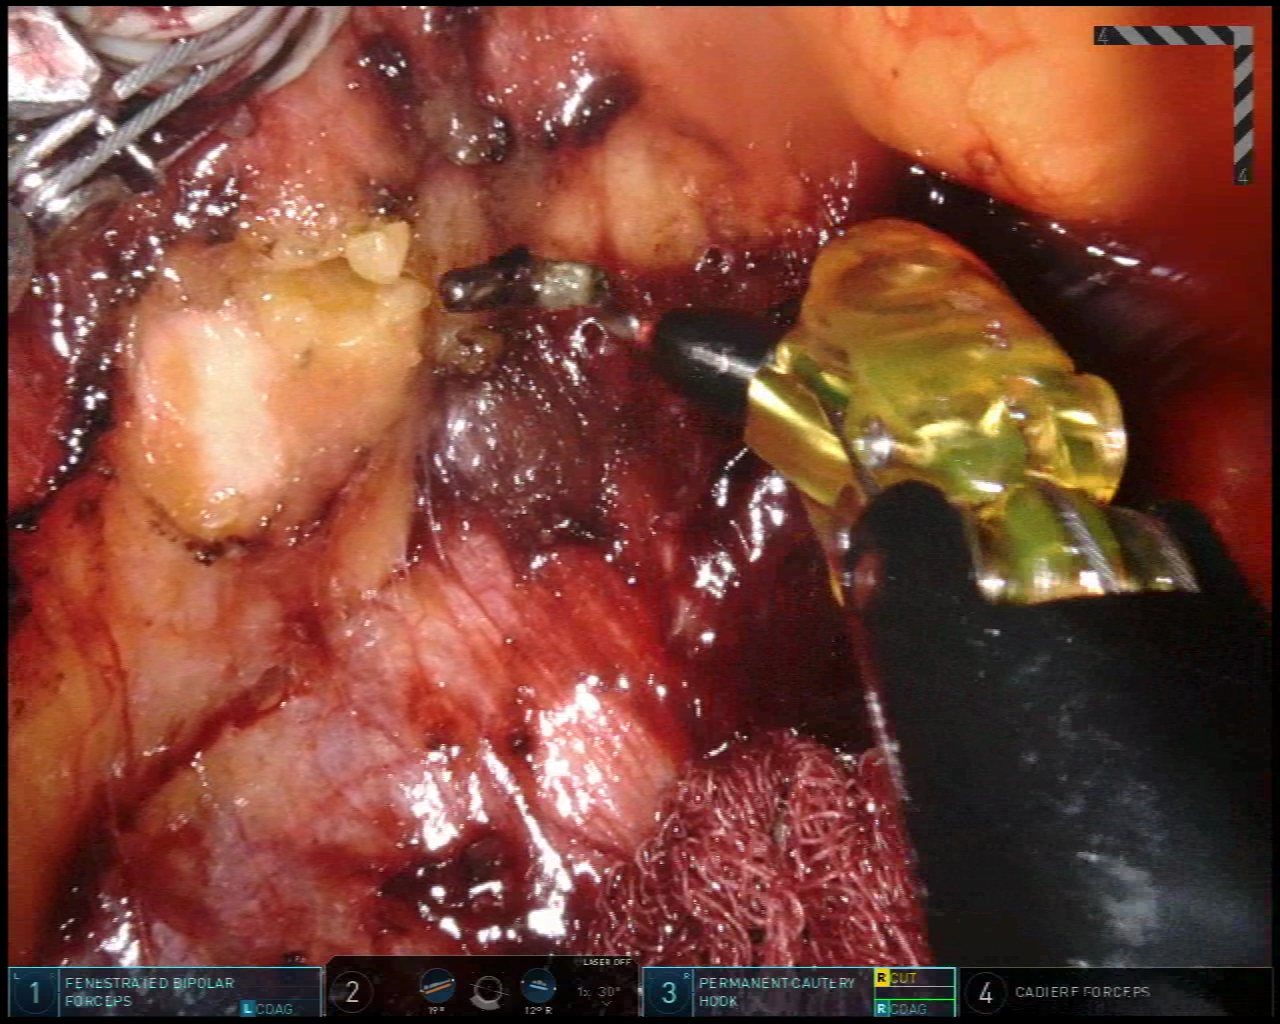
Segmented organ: pancreas
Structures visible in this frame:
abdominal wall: no
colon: no
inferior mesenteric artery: no
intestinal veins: no
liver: no
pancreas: yes
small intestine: no
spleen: no
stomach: no
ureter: no
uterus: no
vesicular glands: no